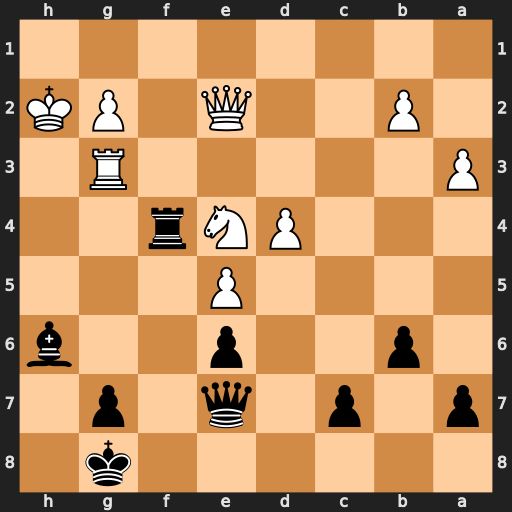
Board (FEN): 6k1/p1p1q1p1/1p2p2b/4P3/3PNr2/P5R1/1P2Q1PK/8
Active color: b
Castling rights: -
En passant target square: -
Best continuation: Qh4+ Rh3 Rxe4 Rxh4 Rxe2